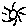
Label: sun